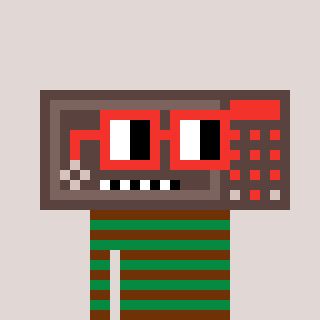
a pixel art character with square red glasses, a wallsafe-shaped head and a green-colored body on a warm background